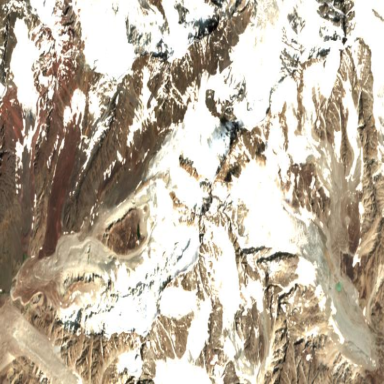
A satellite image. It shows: Stunning view of glacier.